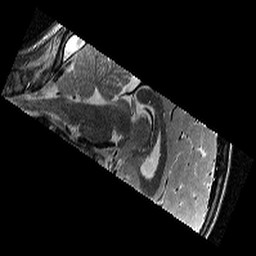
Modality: T2w
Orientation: sagittal
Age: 12
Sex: male
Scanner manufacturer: siemens
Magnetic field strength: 3 T
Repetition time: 9.23 s
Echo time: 0.067 s